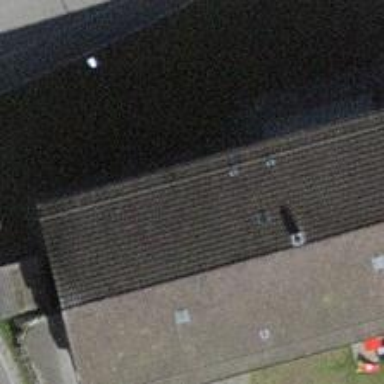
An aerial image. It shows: Building with tiled roof.